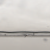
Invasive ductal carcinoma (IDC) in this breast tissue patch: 0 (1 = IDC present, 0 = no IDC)